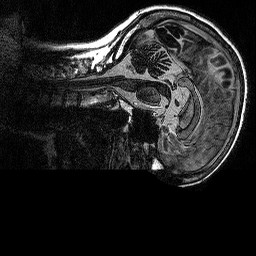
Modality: MP2RAGE
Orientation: sagittal
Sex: female
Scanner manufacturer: siemens
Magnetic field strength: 3 T
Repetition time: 5 s
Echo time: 0.00292 s